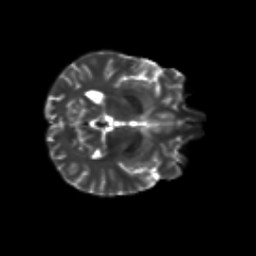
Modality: T2w
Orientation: axial
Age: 22
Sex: male
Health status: healthy
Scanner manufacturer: siemens
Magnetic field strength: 3 T
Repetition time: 8.6 s
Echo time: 0.095 s